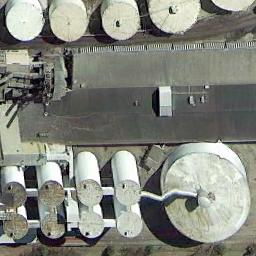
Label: storage_tank